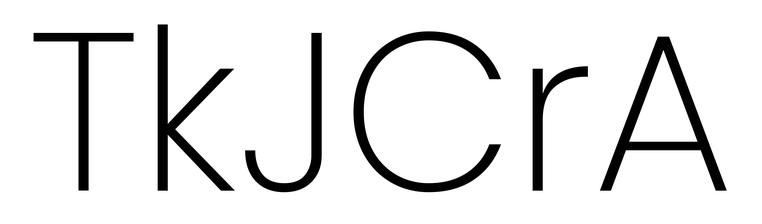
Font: Poppins-ExtraLight